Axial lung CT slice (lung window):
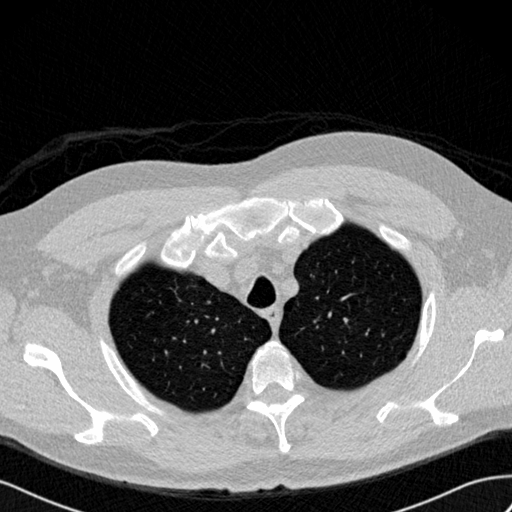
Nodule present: no